Aerial crown-view tile of a tropical tree (Barro Colorado Island, Panama), acquired 20240716:
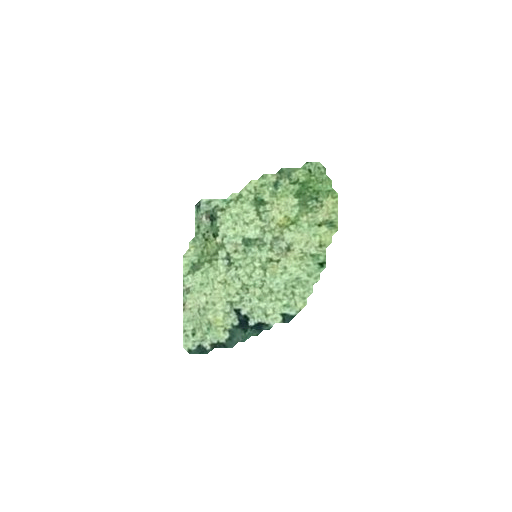
Species: Hieronyma alchorneoides
GBIF accepted scientific name: Hieronyma alchorneoides
Crown area: 32.522 m²